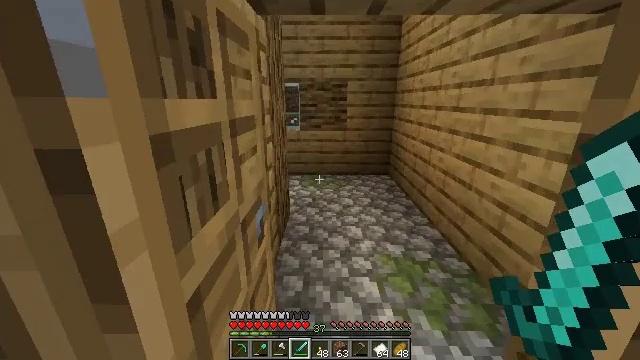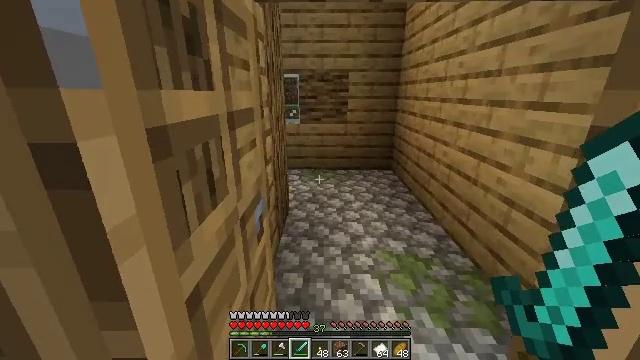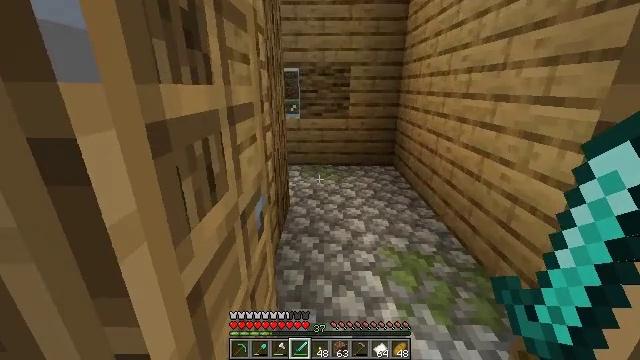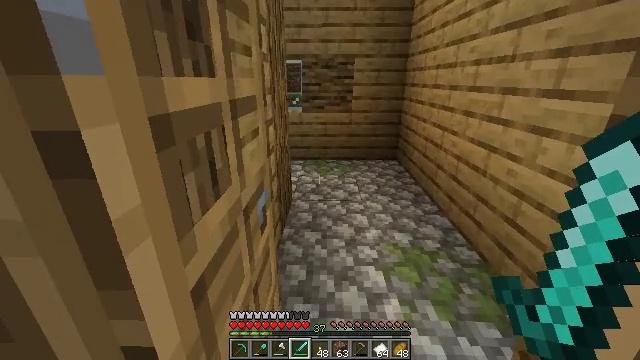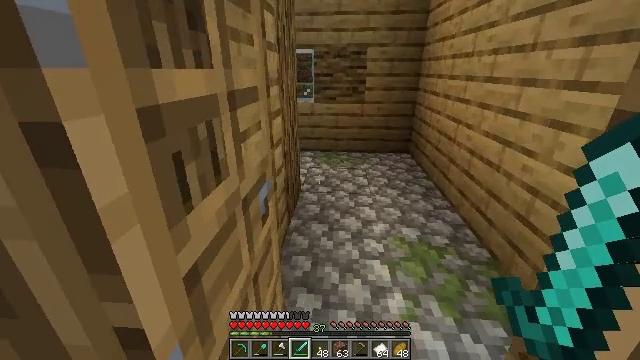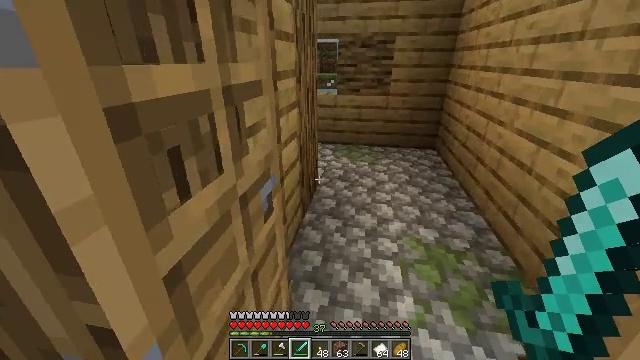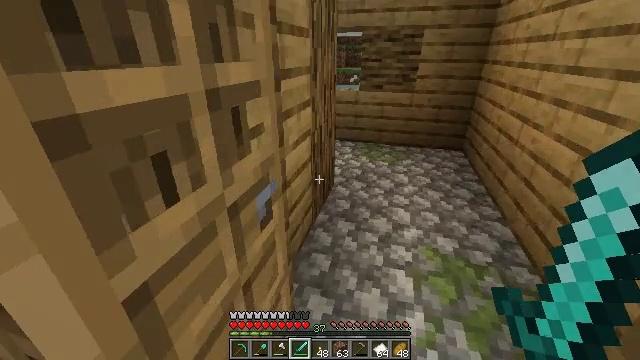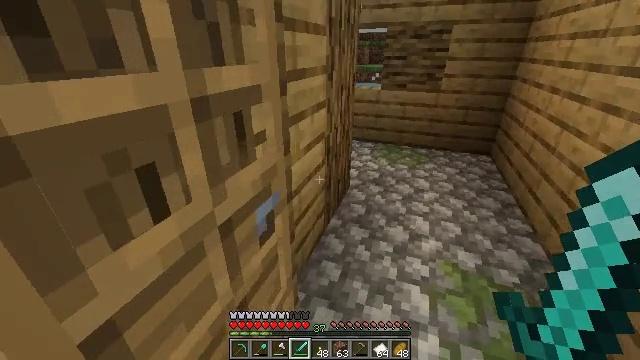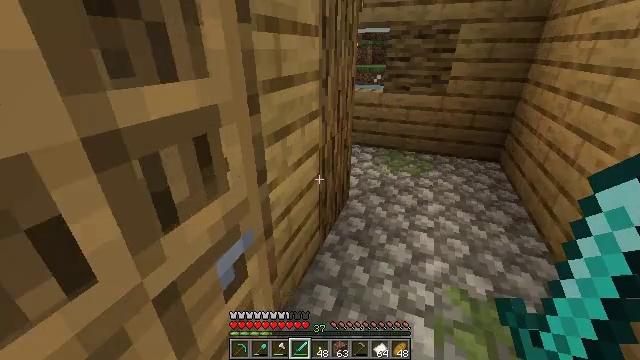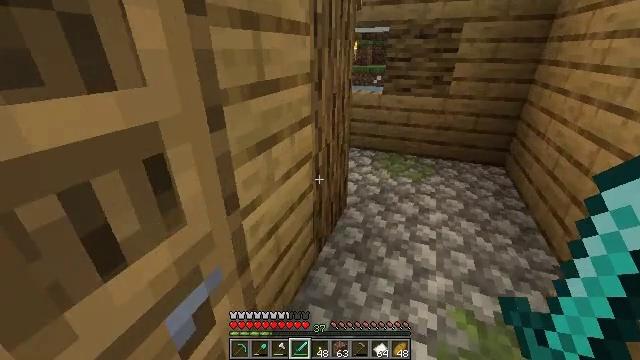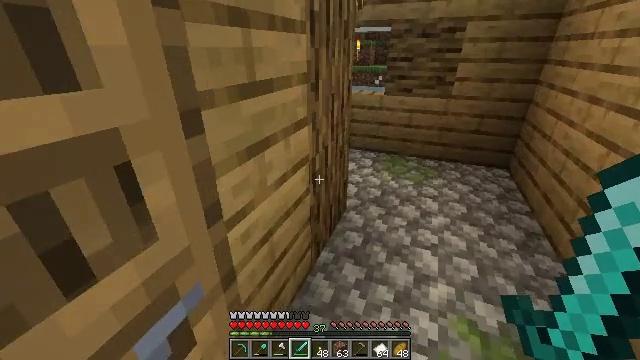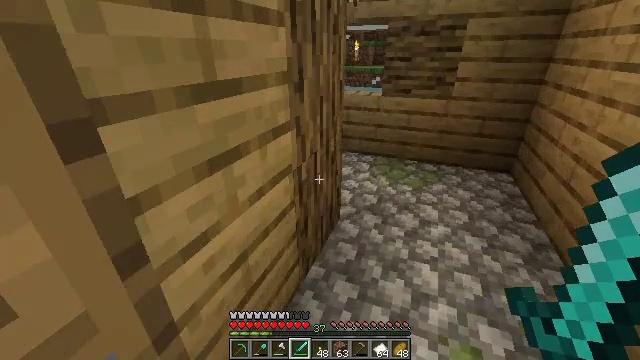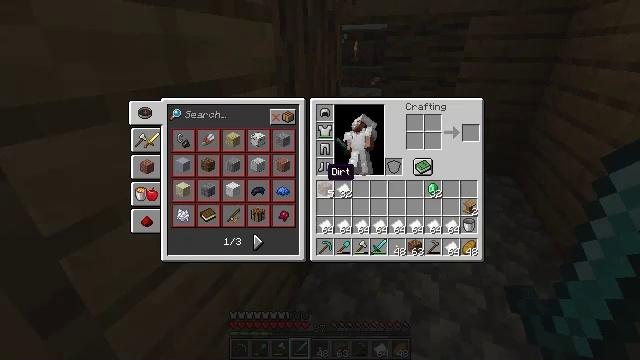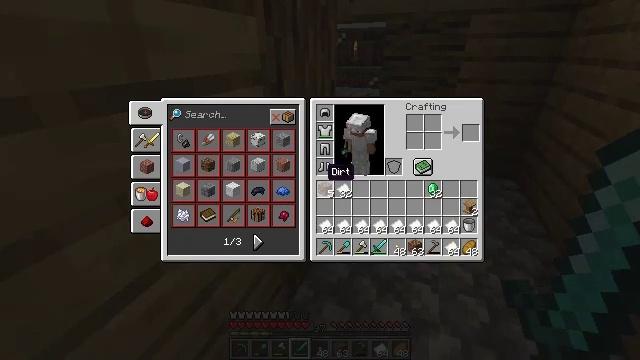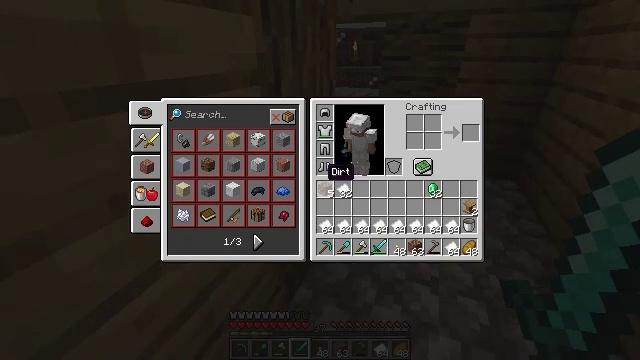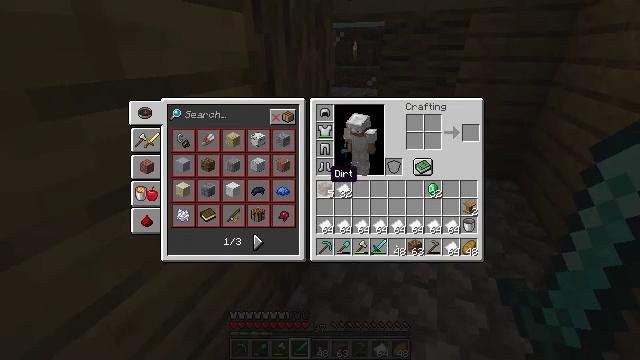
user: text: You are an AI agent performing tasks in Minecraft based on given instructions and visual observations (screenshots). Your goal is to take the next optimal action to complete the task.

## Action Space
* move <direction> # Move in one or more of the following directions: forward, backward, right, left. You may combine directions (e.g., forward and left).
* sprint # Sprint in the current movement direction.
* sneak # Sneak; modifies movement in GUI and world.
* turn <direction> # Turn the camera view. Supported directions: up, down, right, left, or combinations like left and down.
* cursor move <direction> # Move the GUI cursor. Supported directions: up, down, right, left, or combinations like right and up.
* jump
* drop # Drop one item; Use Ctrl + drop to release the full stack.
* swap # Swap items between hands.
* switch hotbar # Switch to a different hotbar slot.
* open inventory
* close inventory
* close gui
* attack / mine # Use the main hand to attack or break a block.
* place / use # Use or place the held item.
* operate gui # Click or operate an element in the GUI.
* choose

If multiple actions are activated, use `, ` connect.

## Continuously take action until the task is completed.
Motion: motion action
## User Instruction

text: Attack the smithing table to collect it.
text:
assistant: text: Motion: move forward, turn down
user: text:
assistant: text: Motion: move forward
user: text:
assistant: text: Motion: move forward, turn down
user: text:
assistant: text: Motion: move forward and move right, turn left and down
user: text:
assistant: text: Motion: move forward and move right, turn left and down
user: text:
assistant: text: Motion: move forward and move right, turn left and down
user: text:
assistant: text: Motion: move forward and move right, turn left
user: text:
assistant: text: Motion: move forward and move right
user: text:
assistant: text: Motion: move forward and move right
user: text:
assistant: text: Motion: move forward and move right
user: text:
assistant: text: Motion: move forward
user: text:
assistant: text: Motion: move forward, close inventory
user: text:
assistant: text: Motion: move forward, close inventory
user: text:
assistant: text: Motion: move forward, close inventory
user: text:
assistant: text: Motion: close inventory
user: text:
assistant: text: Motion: cursor move right, close inventory
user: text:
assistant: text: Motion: open gui
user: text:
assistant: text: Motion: no_op
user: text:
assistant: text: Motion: no_op
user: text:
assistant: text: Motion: cursor move right
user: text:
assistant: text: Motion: cursor move right and down
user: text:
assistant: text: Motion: cursor move right and down
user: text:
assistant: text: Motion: cursor move right
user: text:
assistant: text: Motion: cursor move right
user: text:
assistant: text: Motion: no_op
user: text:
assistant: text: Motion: no_op
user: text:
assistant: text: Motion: no_op
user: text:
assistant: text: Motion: no_op
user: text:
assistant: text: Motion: no_op
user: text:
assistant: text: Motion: no_op